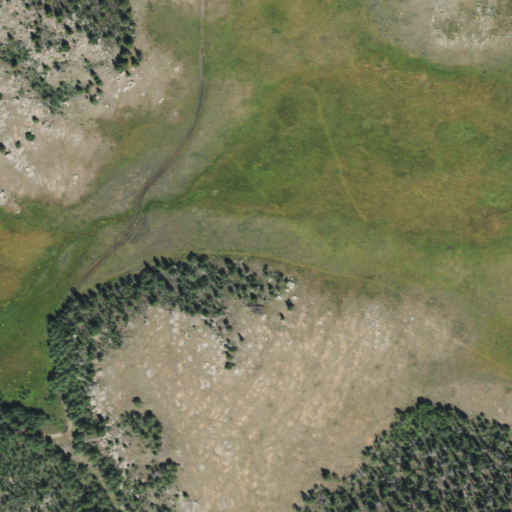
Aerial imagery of plain(s) in Colorado named Mouds Bottom containing shrub, herbaceous wetlands, woody wetlands, evergreen forest, and deciduous forest